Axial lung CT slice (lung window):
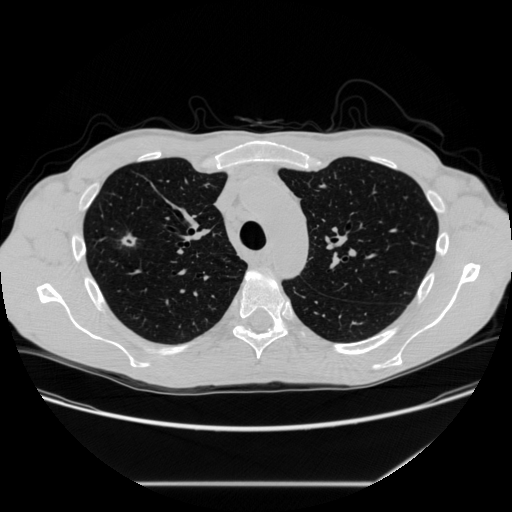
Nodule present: yes
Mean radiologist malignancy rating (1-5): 4.5